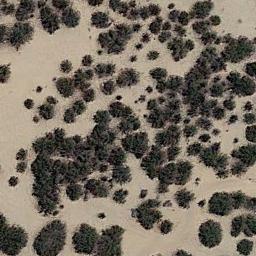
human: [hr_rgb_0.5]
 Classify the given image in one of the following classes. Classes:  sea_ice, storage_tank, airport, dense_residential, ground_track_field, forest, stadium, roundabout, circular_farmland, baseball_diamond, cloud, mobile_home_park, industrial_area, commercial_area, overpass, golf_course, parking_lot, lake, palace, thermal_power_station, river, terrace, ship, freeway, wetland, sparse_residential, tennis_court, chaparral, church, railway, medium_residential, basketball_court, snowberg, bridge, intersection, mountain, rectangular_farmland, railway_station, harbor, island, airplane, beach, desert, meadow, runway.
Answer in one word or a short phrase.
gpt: chaparral